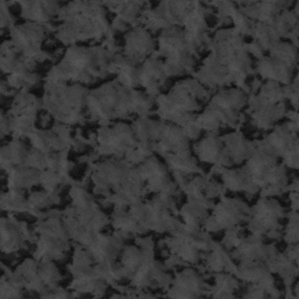
Label: frost